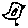
Label: bird